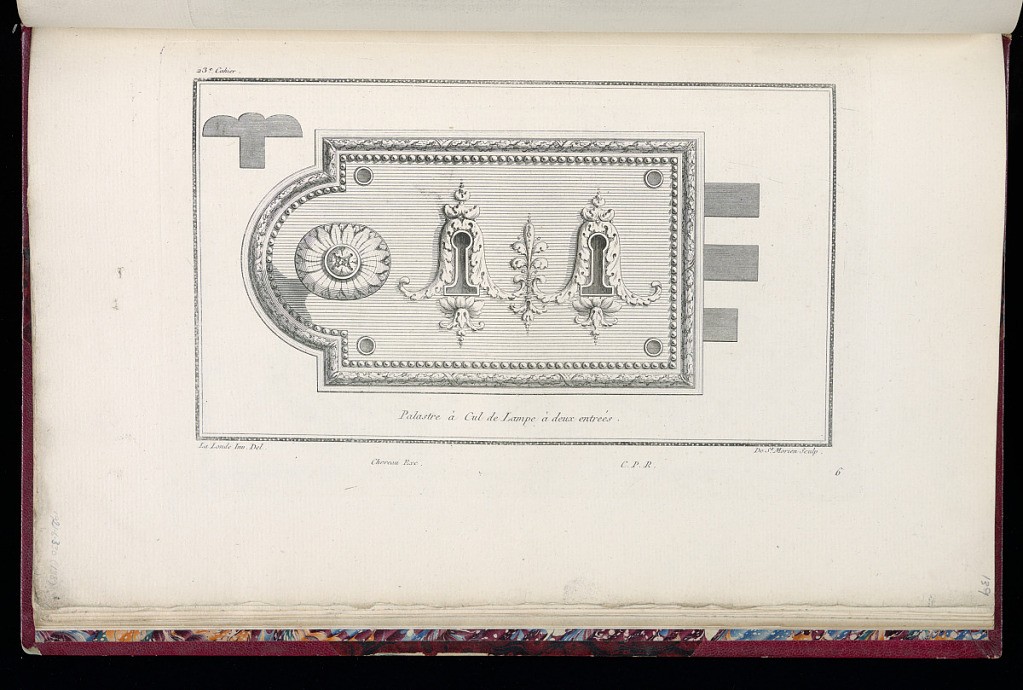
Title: Palastre à Cul de Lampe à deux entrées
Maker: Richard de Lalonde, French, active 1780–96
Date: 1775-1788
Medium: Etching on off-white laid paper
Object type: Print
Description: Lock casing design with a border of bound leaves and bead course. On the left side of the case is a rosette; on the right side are two key port entries, set within cul-de-lampe ornamentation. On the upper left side of the plate is a schematic profile of the rosette. The plate is signed and numbered.